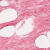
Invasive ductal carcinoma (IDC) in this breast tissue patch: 0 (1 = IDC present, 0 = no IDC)